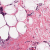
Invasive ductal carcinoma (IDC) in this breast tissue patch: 0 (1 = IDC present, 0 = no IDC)